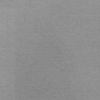
Label: dusty